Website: lowes
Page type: payment
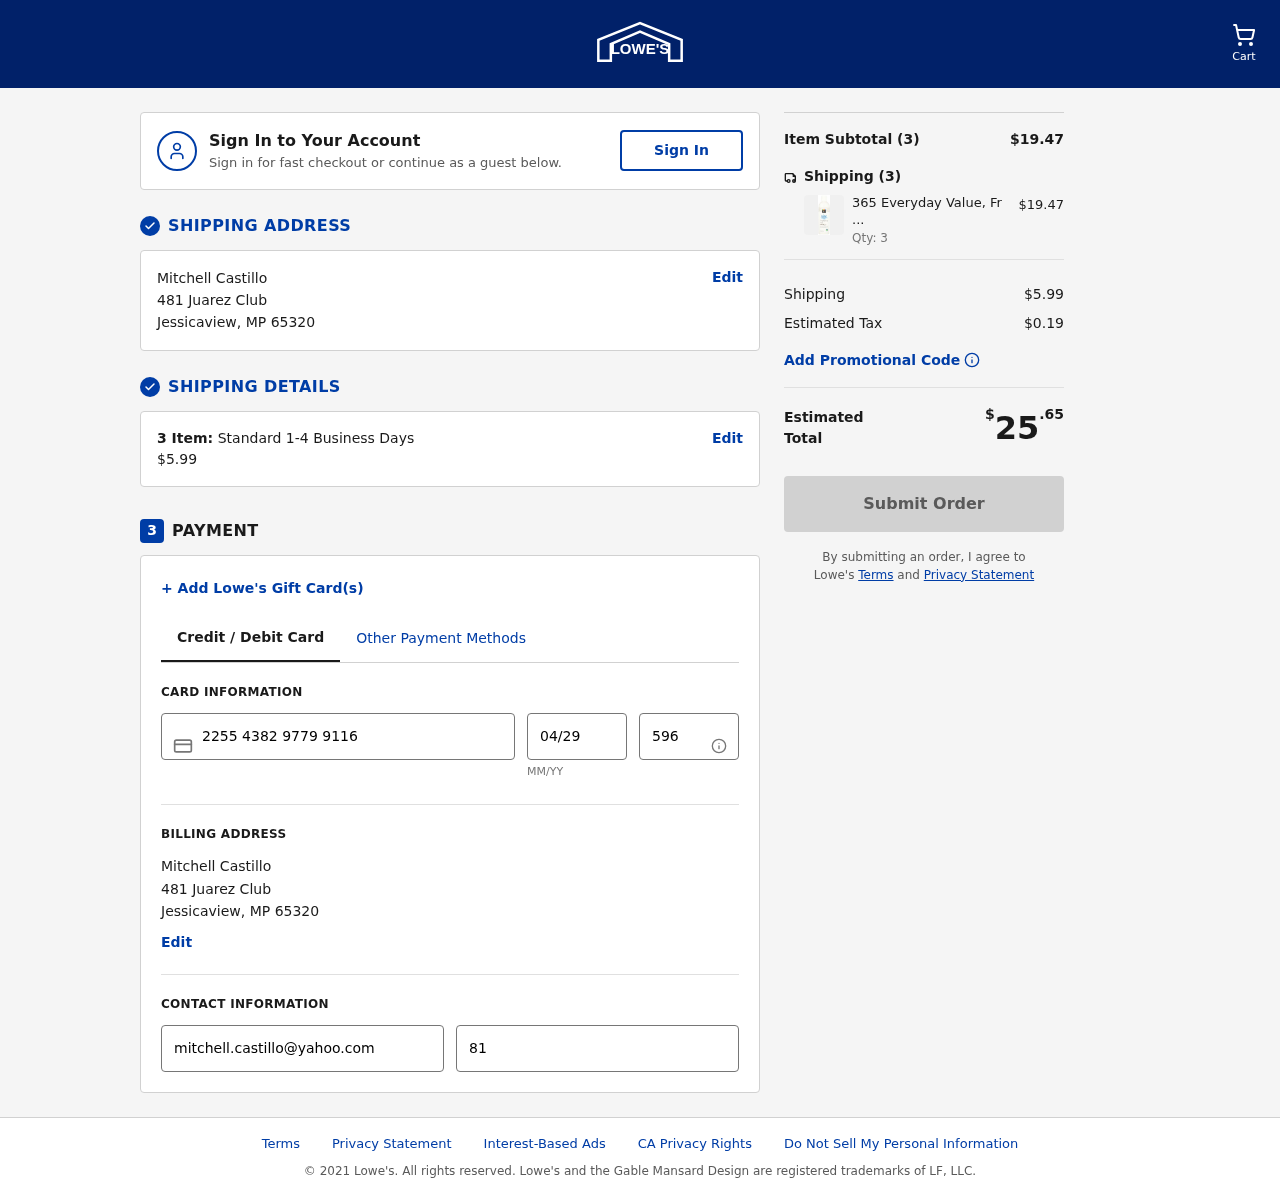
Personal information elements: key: PII_CARD_CVV
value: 596
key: PII_CARD_EXPIRY
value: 04/29
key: PII_CARD_NUMBER
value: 2255 4382 9779 9116
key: PII_CITY
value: Jessicaview
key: PII_EMAIL
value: mitchell.castillo@yahoo.com
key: PII_FULLNAME
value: Mitchell Castillo
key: PII_PHONE
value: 8177811026
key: PII_POSTCODE
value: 65320
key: PII_STATE_ABBR
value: MP
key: PII_STREET
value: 481 Juarez Club
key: PII_FULLNAME2
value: Mitchell Castillo
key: PII_STREET2
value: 481 Juarez Club
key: PII_CITY2
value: Jessicaview
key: PII_STATE_ABBR2
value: MP
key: PII_POSTCODE2
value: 65320
Product elements: key: PRODUCT1_NAME
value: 365 Everyday Value, Fragrance Free Shampoo, 16 fl oz
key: PRODUCT1_PRICE
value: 6.49
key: PRODUCT1_QUANTITY
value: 3
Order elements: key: ORDER_NUM_ITEMS
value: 3
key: ORDER_SHIPPING_COST
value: $5.99
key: ORDER_NUM_ITEMS2
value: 3
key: ORDER_SUBTOTAL
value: $19.47
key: ORDER_NUM_ITEMS3
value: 3
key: ORDER_SHIPPING_COST2
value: $5.99
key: ORDER_TAX
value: $0.19
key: ORDER_TOTAL
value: $25.65